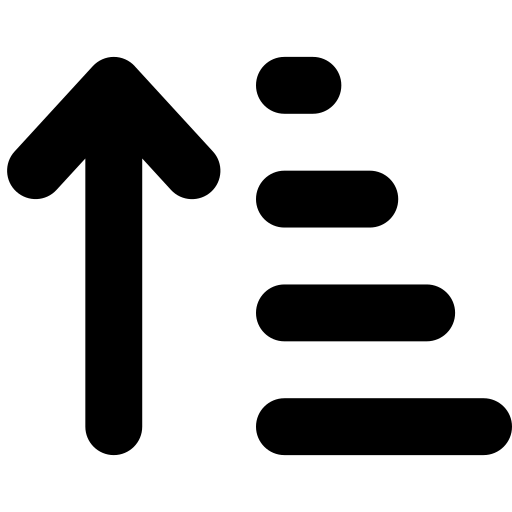
Tags: icon, FontAwesome, fa-icon, solid, arrow, up, short, wide